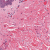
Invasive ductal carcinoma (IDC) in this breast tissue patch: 0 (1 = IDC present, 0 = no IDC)